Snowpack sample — Loveland Pass, Silver Plume, Colorado, USA (2/11/26, 12:00 PM MST)
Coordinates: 39.663, -105.886
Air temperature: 35 °F
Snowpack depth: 82 cm
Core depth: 20 cm
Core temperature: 17.6 °F
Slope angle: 13°, slope face: 12°
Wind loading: high
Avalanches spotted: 1
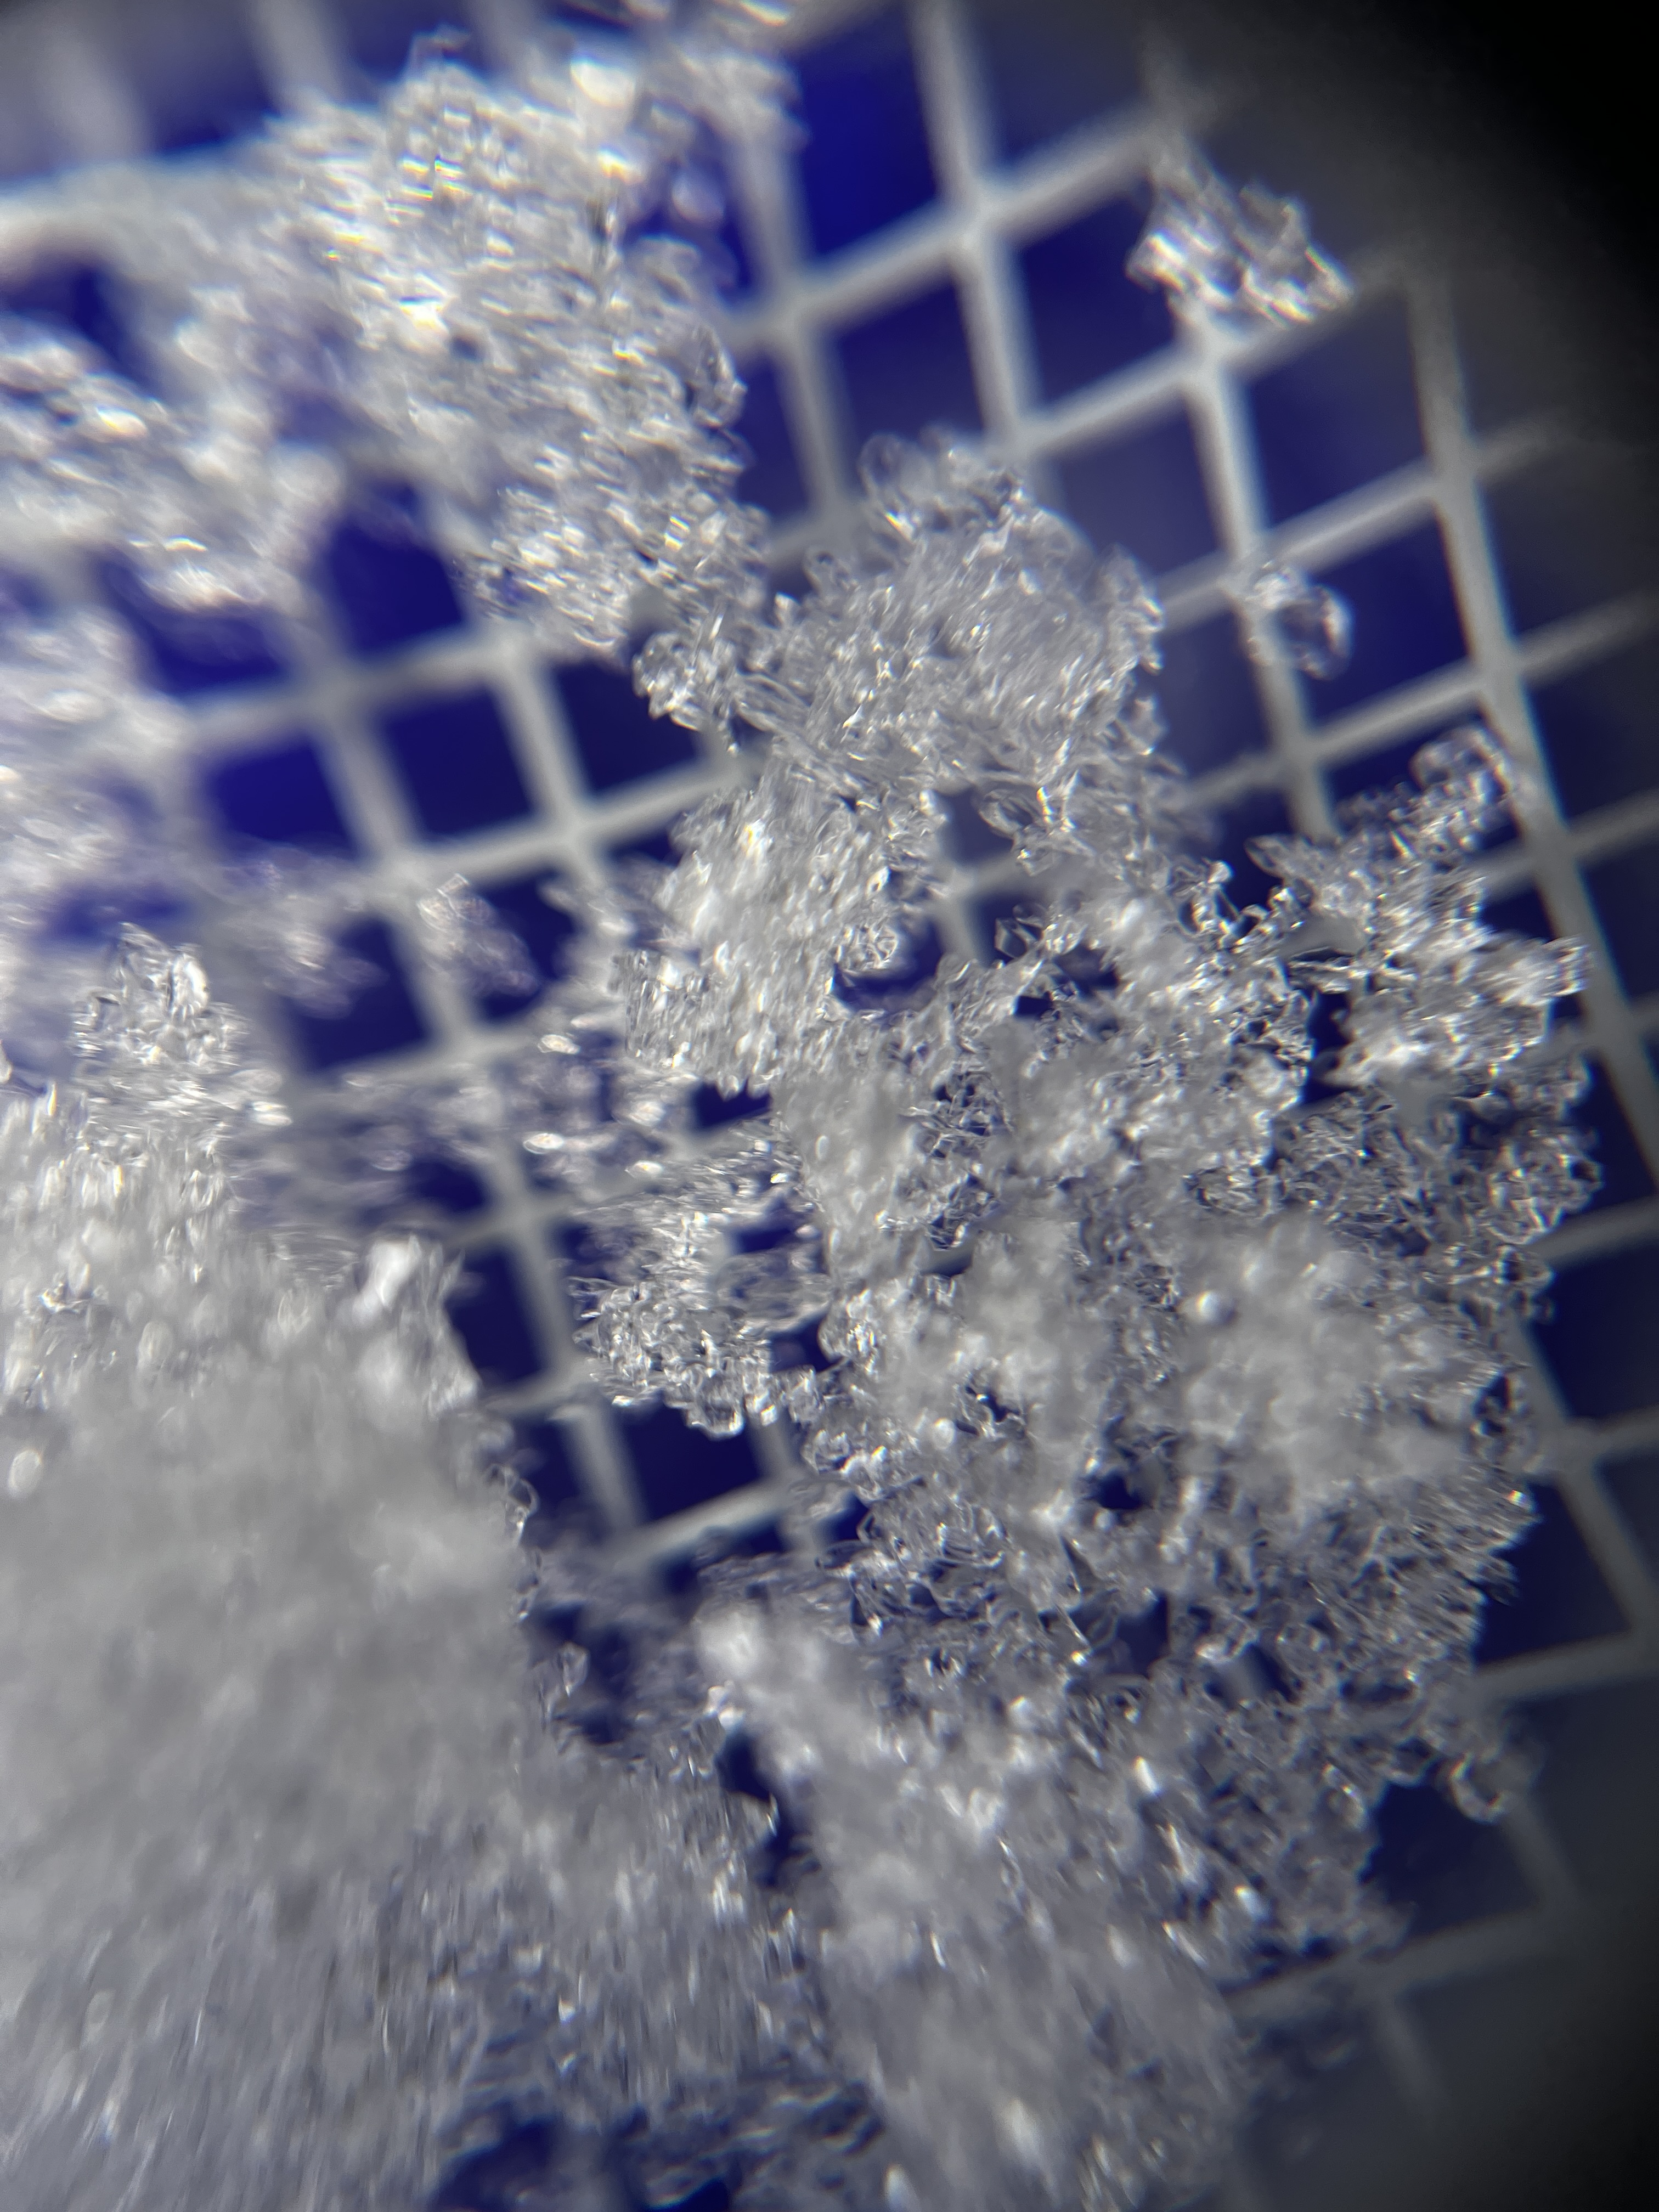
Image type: magnified_profile
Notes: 1 small avalanche spotted on the north side of the bowl, lots of wind loading